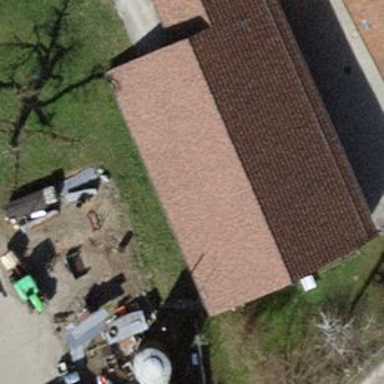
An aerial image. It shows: Group of garages.